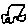
Label: car